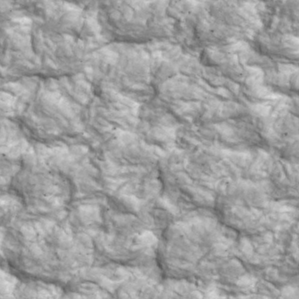
Label: non_frost